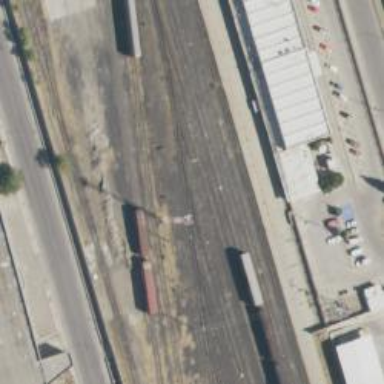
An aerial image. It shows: Railway siding for service.